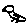
Label: bird